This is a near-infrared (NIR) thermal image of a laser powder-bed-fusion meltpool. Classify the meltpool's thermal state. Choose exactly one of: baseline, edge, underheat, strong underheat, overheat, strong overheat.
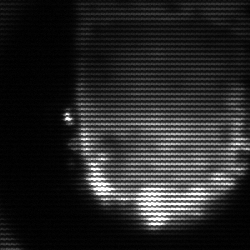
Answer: baseline